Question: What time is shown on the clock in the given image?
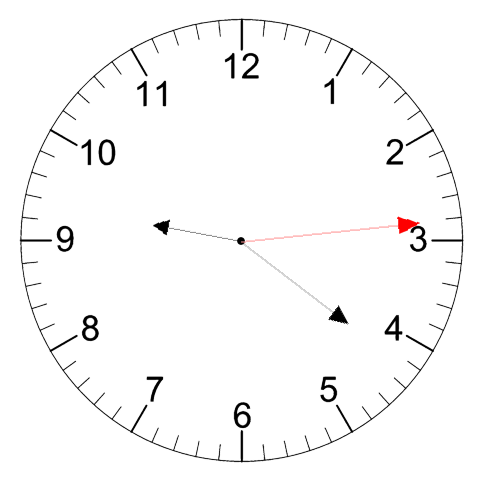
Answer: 09:21:14